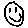
Label: smiley face